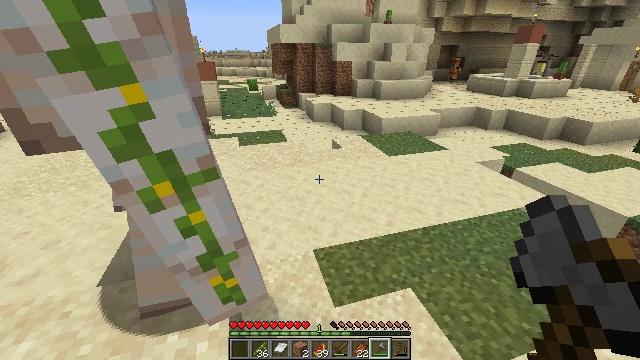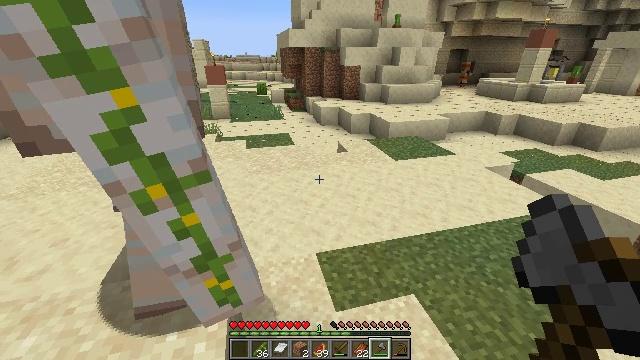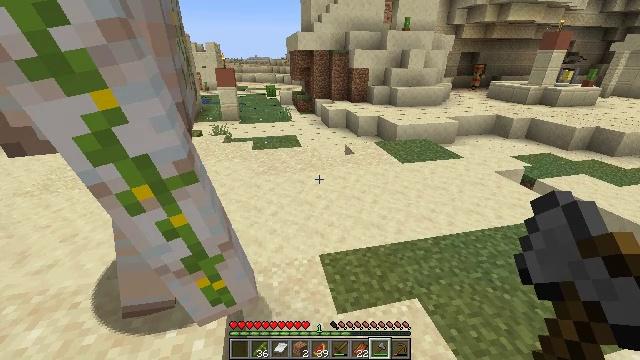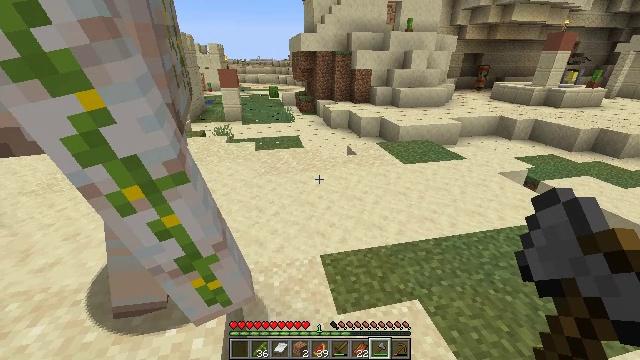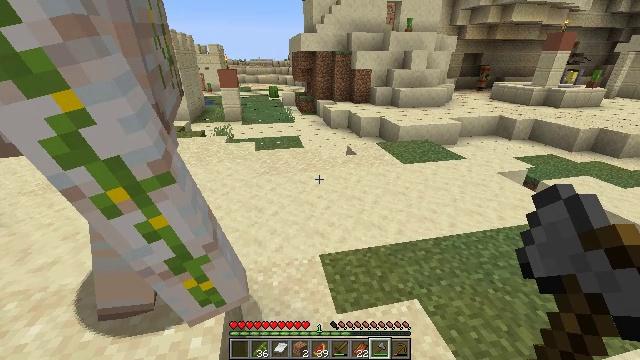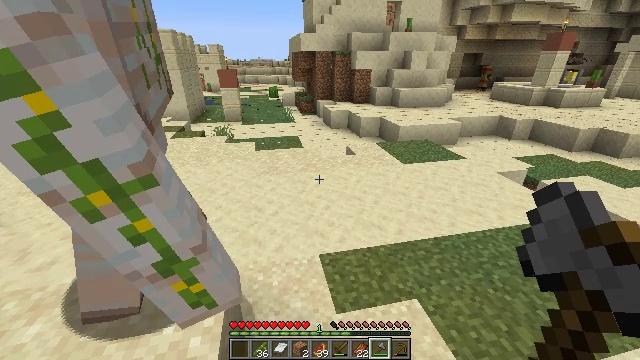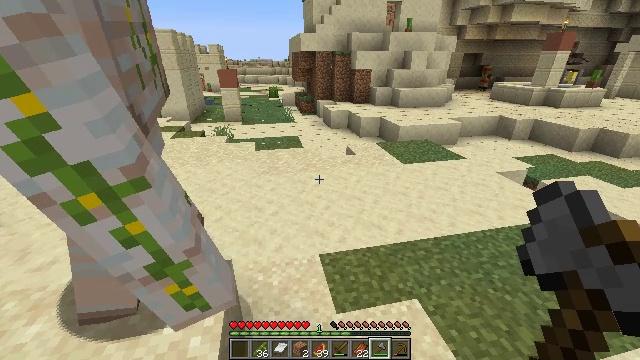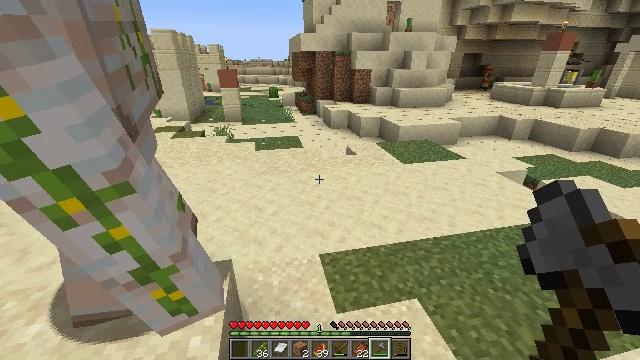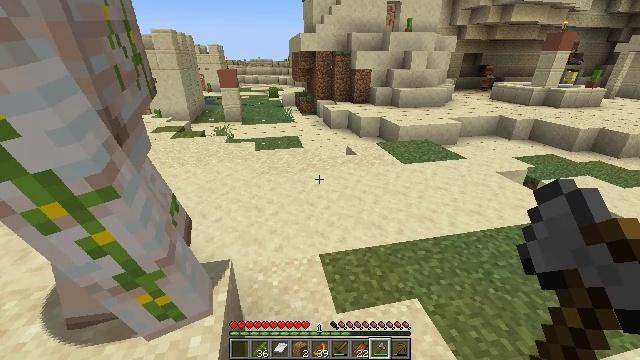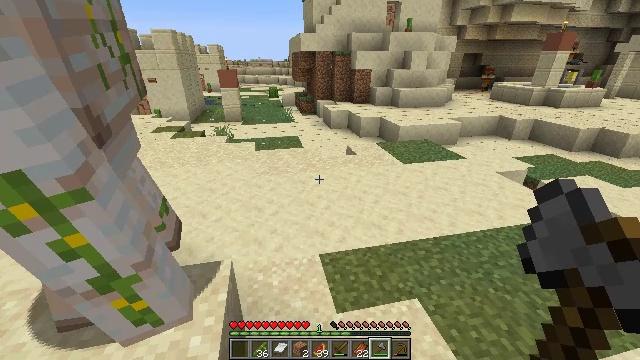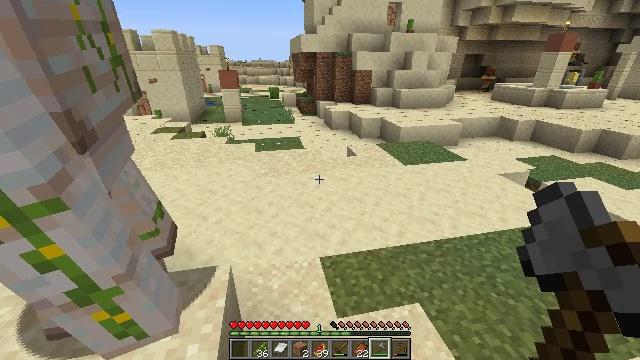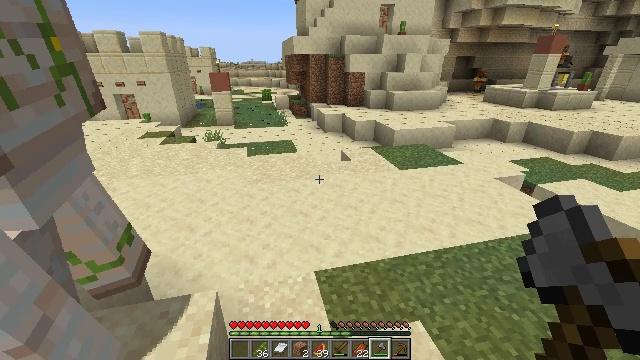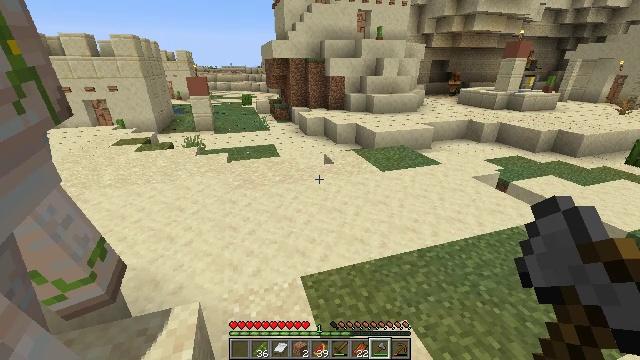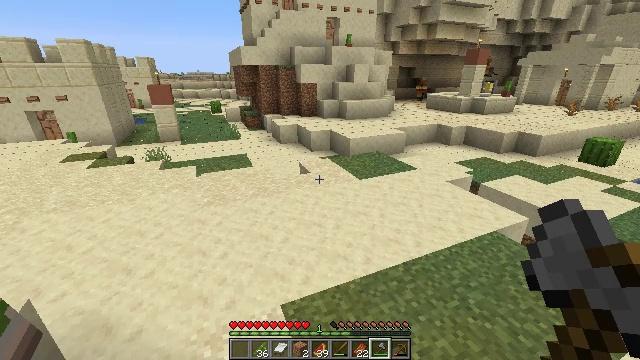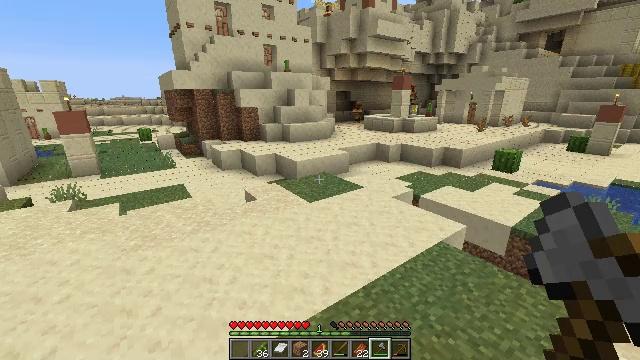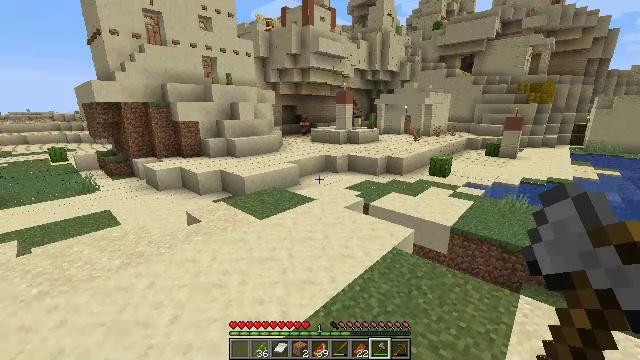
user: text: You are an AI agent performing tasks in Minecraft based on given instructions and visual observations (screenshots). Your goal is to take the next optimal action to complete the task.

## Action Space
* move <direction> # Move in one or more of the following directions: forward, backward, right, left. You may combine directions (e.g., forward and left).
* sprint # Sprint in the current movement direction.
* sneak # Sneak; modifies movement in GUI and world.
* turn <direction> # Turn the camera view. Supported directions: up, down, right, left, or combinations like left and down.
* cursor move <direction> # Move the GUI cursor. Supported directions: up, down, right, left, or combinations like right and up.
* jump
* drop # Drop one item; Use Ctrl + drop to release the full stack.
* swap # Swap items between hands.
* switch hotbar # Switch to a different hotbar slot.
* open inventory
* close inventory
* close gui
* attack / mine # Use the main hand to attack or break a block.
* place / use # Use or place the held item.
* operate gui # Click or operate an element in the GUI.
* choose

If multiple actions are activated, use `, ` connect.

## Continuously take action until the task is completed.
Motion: motion action
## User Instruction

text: Break the smooth sandstone slab to collect it.
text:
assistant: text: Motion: turn left
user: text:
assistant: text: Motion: turn left
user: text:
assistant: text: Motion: no_op
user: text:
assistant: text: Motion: no_op
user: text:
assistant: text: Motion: no_op
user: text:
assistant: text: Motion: no_op
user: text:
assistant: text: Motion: no_op
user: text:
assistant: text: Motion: no_op
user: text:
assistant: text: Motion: no_op
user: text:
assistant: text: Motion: move forward
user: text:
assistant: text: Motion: move forward, turn right
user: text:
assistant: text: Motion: move forward, turn right
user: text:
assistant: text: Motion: move forward, turn right and up
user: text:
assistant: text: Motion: move forward, turn right and up
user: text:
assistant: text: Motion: move forward, turn right and up
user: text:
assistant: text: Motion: move forward, sprint, turn right and up
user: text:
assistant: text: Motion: move forward, sprint, turn right and up
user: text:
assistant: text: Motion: move forward, sprint
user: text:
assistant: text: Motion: move forward
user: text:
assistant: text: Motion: move forward
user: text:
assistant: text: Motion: move forward, sprint
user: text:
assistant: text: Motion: move forward, sprint
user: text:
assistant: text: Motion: move forward, sprint, turn left
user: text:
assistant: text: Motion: move forward, sprint, turn left
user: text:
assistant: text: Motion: move forward, turn left
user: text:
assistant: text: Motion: move forward, turn left
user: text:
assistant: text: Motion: move forward, sprint, turn left
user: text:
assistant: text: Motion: move forward, sprint, turn left and up
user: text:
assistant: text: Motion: move forward, sprint, turn left
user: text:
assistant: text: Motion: move forward, sprint, turn left